Aerial crown-view tile of a tropical tree (Barro Colorado Island, Panama), acquired 20250414:
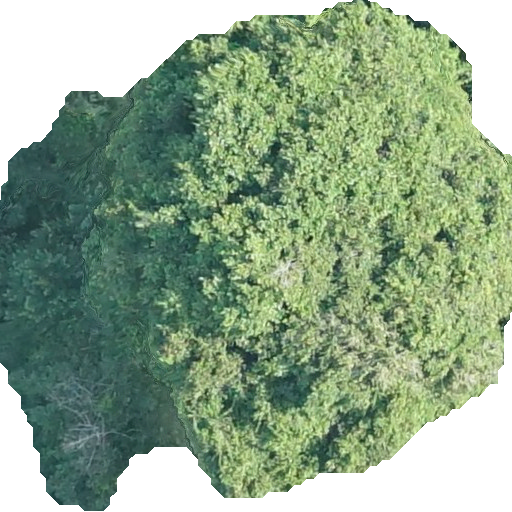
Species: Prioria copaifera
GBIF accepted scientific name: Prioria copaifera
Crown area: 310.055 m²